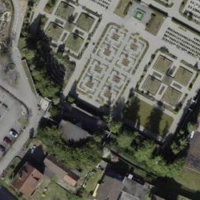
EUNIS habitat code: 54
Species observed at this site:
Asplenium trichomanes